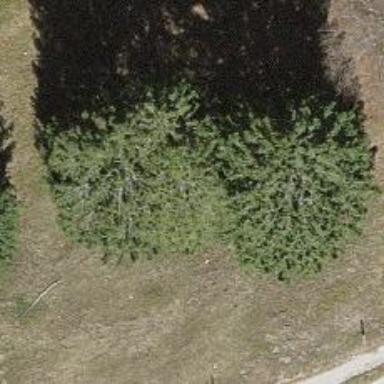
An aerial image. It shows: Single tag "natural: tree."